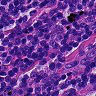
Metastatic tissue present: no